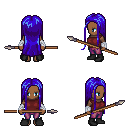
a pixel art fantasy rpg character, female body template, human, dark skin, maroon sleeveless shirt, magenta pants, blue extra-long hairstyle, white cloth bandages, black shoes, spear, four views (front, back, left, right), 2x2 character sprite sheet, small pixel art, hard edges, no anti-aliasing